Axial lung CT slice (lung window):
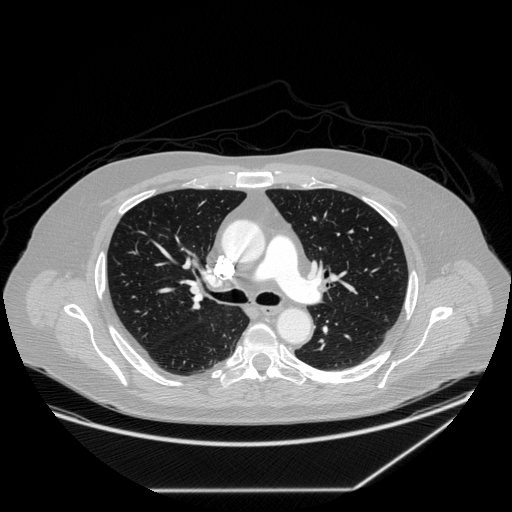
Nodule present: no